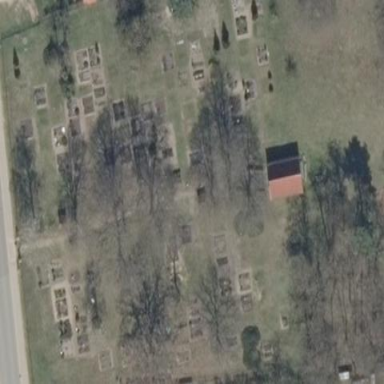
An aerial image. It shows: Cemetery.